Aerial crown-view tile of a tropical tree (Barro Colorado Island, Panama), acquired 20250512:
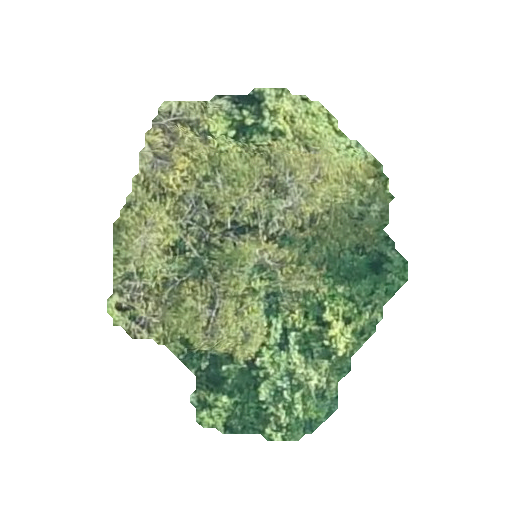
Species: Quararibea stenophylla
GBIF accepted scientific name: Quararibea stenophylla
Crown area: 108.782 m²